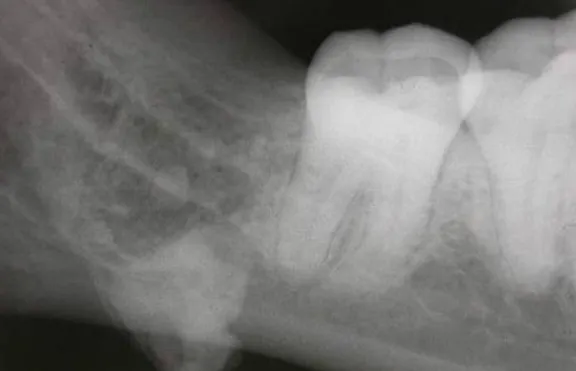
Intraoral film shows the presence of the tooth root in the submandibular region.
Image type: radiology (x_ray)